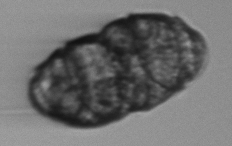
Label: Margalefidinium